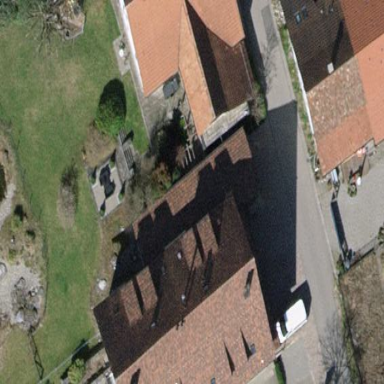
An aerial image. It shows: White building with gabled roof. The roof is of indianred color and oriented across.